Question: I am building a Custom dialog box using the Android Developer docs <URL> , for this i made a layout file
'''
<?xml version="1.0" encoding="utf-8"?>
<LinearLayout xmlns:android="http://schemas.android.com/apk/res/android"
android:id="@+id/rotatelayout"
android:layout_width="wrap_content"
android:layout_height="wrap_content"
android:background="#80000000"
>
<ImageView
android:id="@+id/dialogimage"
android:layout_width="fill_parent"
android:layout_height="fill_parent"
/>
</LinearLayout>
'''
and i am inflating this dialog,
'''
AlertDialog dialog;
AlertDialog.Builder builder;
builder = new AlertDialog.Builder(TabsActivity.this);
LayoutInflater inflator = (LayoutInflater) getSystemService(LAYOUT_INFLATER_SERVICE);
View view = inflator.inflate(R.layout.rotate_dialog_layout, (ViewGroup) findViewById(R.id.rotatelayout));
ImageView image = (ImageView) view.findViewById(R.id.dialogimage);
image.setOnClickListener(new RotateLockListener());
image.setBackgroundColor(Color.parseColor("#80000000"));
if(locked)
{
image.setImageResource(R.drawable.lock_icon);
}
else
{
image.setImageResource(R.drawable.unlock_icon);
}
builder.setView(view).setCancelable(true);
dialog = builder.create();
dialog.setView(view, 0, 0, 0, 0);
timerDelayRemoveDialog(time, dialog);
dialog.show();
'''
but still it appears as

I have tried all the help provided at the stack over flow
<URL>,
<URL> and
<URL>
But none of them worked, it still showing up.
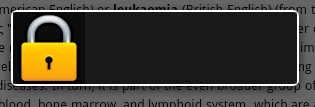
Answer: Or you can use Dialog class for this,
'''
Dialog dialog = new Dialog(this,
android.R.style.Theme_Translucent_NoTitleBar);
Window window = dialog.getWindow();
window.setFlags(WindowManager.LayoutParams.FLAG_KEEP_SCREEN_ON,
WindowManager.LayoutParams.FLAG_KEEP_SCREEN_ON);
window.setLayout(ViewGroup.LayoutParams.FILL_PARENT,
ViewGroup.LayoutParams.FILL_PARENT);
dialog.setCancelable(true);
dialog.setCanceledOnTouchOutside(true);
dialog.setContentView(R.layout.temp);
dialog.show();
'''